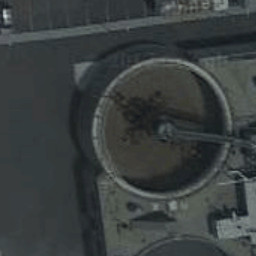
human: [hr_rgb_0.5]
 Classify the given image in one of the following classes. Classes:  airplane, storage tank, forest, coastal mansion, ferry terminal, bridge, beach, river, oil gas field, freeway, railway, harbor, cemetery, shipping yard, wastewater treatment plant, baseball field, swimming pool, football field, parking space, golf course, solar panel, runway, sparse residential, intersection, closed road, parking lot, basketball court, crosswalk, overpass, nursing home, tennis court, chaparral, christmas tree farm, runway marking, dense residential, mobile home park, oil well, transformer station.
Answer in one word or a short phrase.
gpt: wastewater treatment plant